Question: I know this is going to be an easy tweak, however I have tried a number of variations and have also been on Google and this forum with little luck.
The code I have so far gives me a row count for column B, with a return value of 225. However I want the count to begin at cell "B17" to return a value of 209. This is because B17 is the beginning of a table within my spreadsheet that will hold a variable amount of data.
The code so far is:
'''
With ActiveSheet
LastRow = .Cells(.Rows.Count, "B").END(xlUp).row
End With
'''
Thanks in advance
[
<URL>
'''
Sub Macro1()
Dim startRow As Double
Dim lastRow As Double
Dim procCol As Double
Dim i As Double
'I will preface this with you should not use activesheet
'you should declare:
'Dim thisWS As Worksheet
'Set thisWS = Thisworkbook.Worksheets("yourworksheetname")
'and use thisWS where you see Activesheet
startRow = ActiveSheet.Range("K16").row
procCol = ActiveSheet.Range("K16").Column
lastRow = ActiveSheet.Cells(Rows.Count, procCol).END(xlUp).row
'for RGB use a tool like
'https://www.w3schools.com/colors/colors_picker.asp
For i = startRow To lastRow 'this will run through the rows, it's dynamic
If ActiveSheet.Cells(i, procCol).Value = ActiveSheet.Cells(i + 1, procCol) Then
Range(ActiveSheet.Cells(i, 2), ActiveSheet.Cells(i, 20)).Interior.Color = RGB(220, 230, 241) 'this is light blue
Range(ActiveSheet.Cells(i + 1, 2), ActiveSheet.Cells(i + 1, 20)).Interior.Color = RGB(255, 255, 255) 'this is light blue
Else 'Do nothing
End If
Next i
End Sub
'''
The only thing I have changed is the reference cell from B to K, extended the range so that it fills a row not a cell and updated the colour?
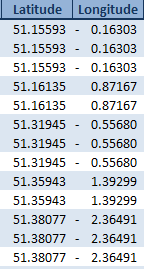
Answer: This code will do what you want, if you want a different color for each selection the code will have to be modified slightly. It will dynamically range the column you hard code, you can also change the column or the starting row of the column easily. Check it out, it is simple but will do what you want based on B17 to the end of the column with data.
**Updated to interleave your colors if new matches are right on top of one another ****
'''
Option Explicit
Sub Macro1()
Dim startRow As Double
Dim lastRow As Double
Dim procCol As Double
Dim i As Double
'I will preface this with you should not use activesheet
'you should declare:
'Dim thisWS As Worksheet
'Set thisWS = Thisworkbook.Worksheets("yourworksheetname")
'and use thisWS where you see Activesheet
startRow = ActiveSheet.Range("B17").Row
procCol = ActiveSheet.Range("B17").Column
lastRow = ActiveSheet.Cells(Rows.Count, procCol).End(xlUp).Row
'for RGB use a tool like
'https://www.w3schools.com/colors/colors_picker.asp
For i = startRow To lastRow 'this will run through the rows, it's dynamic
If ActiveSheet.Cells(i, procCol).Value = ActiveSheet.Cells(i + 1, procCol) Then
ActiveSheet.Cells(i, procCol).Interior.Color = RGB(0, 204, 255) 'this is light blue
ActiveSheet.Cells(i + 1, procCol).Interior.Color = RGB(0, 204, 255) 'this is light blue
Else 'Do nothing
End If
Next i
End Sub
'''
Cheers, Wookie